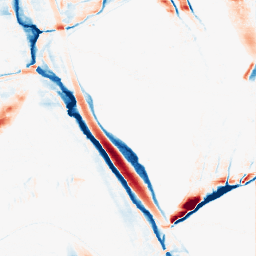
Category: morphological
Decomposition family: morphological_ellipse
Decomposition parameters: operation: average
width: 5
height: 30
Upsampling method: sinc_hamming
Upsampling parameters: scale: 8
kernel_size: 16
Upsampling scale: 8